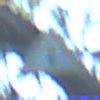
Verkehrszeichen: Lichtzeichenanlage
Umgebung: Outdoor, Nature
Tageszeit: MorningAfternoon
Wetter: Clear
Licht: Natural
Jahreszeit: NotSpecified
Kontrast: LowContrast